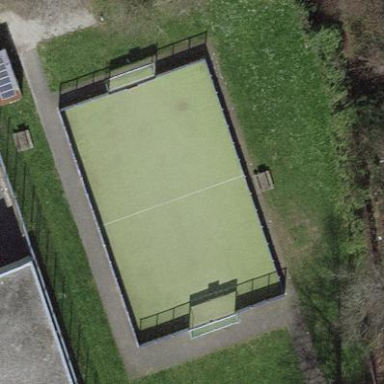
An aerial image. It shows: Pitch used for basketball and soccer.